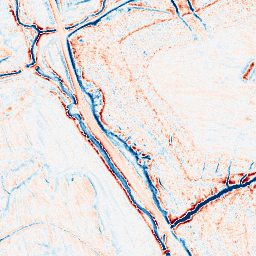
Category: edge_preserving
Decomposition family: anisotropic_diffusion
Decomposition parameters: iterations: 20
kappa: 30
gamma: 0.1
Upsampling method: sinc_hamming
Upsampling parameters: scale: 2
kernel_size: 16
Upsampling scale: 2